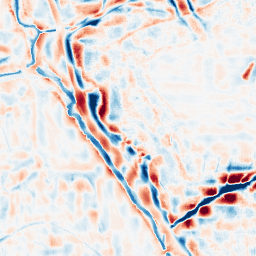
Category: wavelet
Decomposition family: wavelet_dwt
Decomposition parameters: wavelet: sym4
level: 4
Upsampling method: fft_zeropad
Upsampling parameters: scale: 4
Upsampling scale: 4